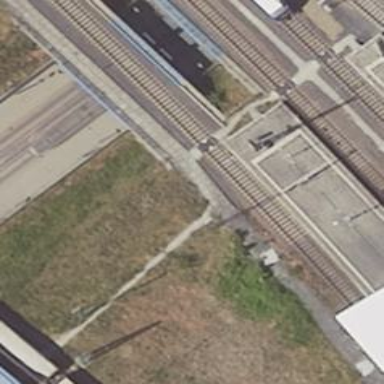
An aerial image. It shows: Siding railway line with electrified contact line for the trains.